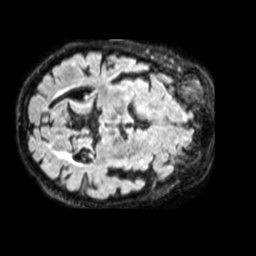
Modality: FLAIR
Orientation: axial
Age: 85
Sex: female
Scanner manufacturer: philips
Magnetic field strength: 1.5 T
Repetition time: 4.8 s
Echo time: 0.3364 s